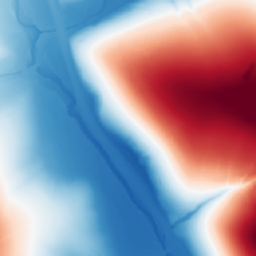
Category: trend_removal
Decomposition family: polynomial
Decomposition parameters: degree: 2
Upsampling method: area
Upsampling parameters: scale: 2
Upsampling scale: 2